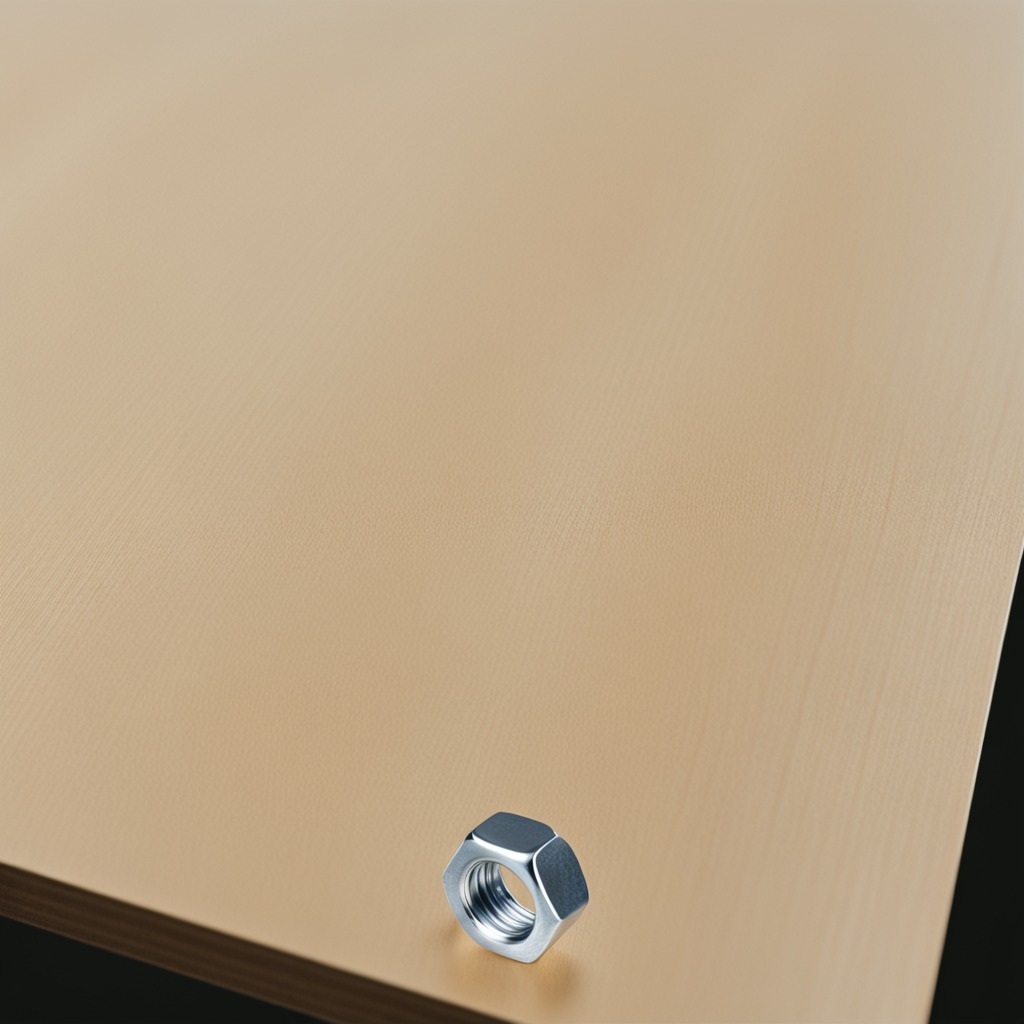
A metal nut is lying on the plywood surface in a paint workshop lit by afternoon window light.